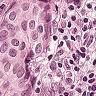
Metastatic tissue present: yes